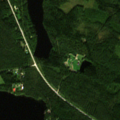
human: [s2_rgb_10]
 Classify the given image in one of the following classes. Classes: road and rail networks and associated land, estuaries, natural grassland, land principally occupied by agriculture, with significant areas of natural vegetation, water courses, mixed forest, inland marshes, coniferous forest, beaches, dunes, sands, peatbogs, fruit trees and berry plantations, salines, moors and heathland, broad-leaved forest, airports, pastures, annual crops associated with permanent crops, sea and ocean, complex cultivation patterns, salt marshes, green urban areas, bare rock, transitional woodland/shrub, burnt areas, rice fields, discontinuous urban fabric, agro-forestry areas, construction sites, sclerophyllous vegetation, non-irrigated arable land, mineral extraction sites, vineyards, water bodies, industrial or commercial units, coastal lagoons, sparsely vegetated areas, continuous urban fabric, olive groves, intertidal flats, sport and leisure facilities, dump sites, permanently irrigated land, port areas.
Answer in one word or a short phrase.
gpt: coniferous forest, mixed forest, water bodies